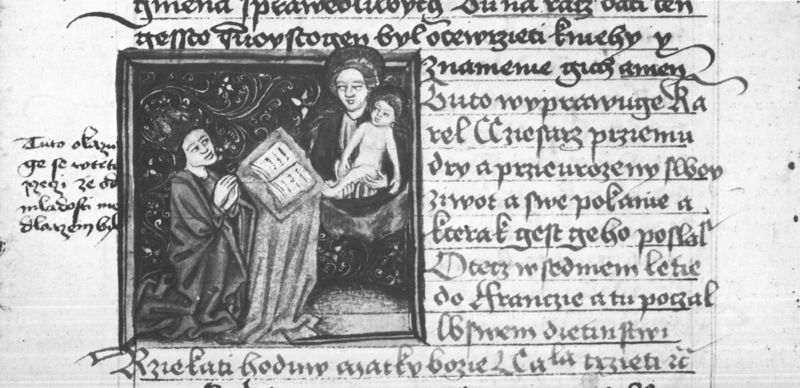
Titel: Die Autobiographie Karl IV. Tschechische Handschrift, geschrieben von Johannes de Rudnitz
Institution: Wien, Österreichische Nationalbibliothek
Schlagwörter: mann, weiß, frauen, menschen, frau, hut, hüte, kopfbedeckungen, schwarz, zeichnung, tuch, ornament, mütze, mützen, bibel, falten, gesicht, halten, stehen, tragen, hände, schauen, gewand, kind, mutter, kopfbedeckung, schrift, baby, tusche, buch, jungfrau, seite, illustration, text, knien, beten, tinte, pult, buchseite, christus, jesus, jesus christus, brief, knieend, mittelalter, religiös, erscheinung, lesepult, heilige, anbeten, kommentar, maria, madonna, mutter gottes, handschrift, abbildung, verkündigung, säugling, erlöser, illsutration, gottesmutter, notiz, latein, jesuskind, randnotiz, buchmalerei, bibelstelle, psalm, lukas, manuskript, messias, gottessohn, sohn gottes, unsere liebe frau, heilige maria, christkind, illumination, notin, madonna mit dem kind, hl, kneien, christkönig, gregorianik, handschrift buchseite maria jesuskind, heilland, erretter, jesus von nazaret, gottesgebärerin, maria von nazaret, hl lukas, gebetstext